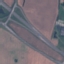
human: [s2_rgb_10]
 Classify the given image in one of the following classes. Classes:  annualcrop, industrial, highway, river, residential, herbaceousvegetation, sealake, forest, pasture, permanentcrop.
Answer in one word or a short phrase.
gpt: Highway